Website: lowes
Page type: billing-address
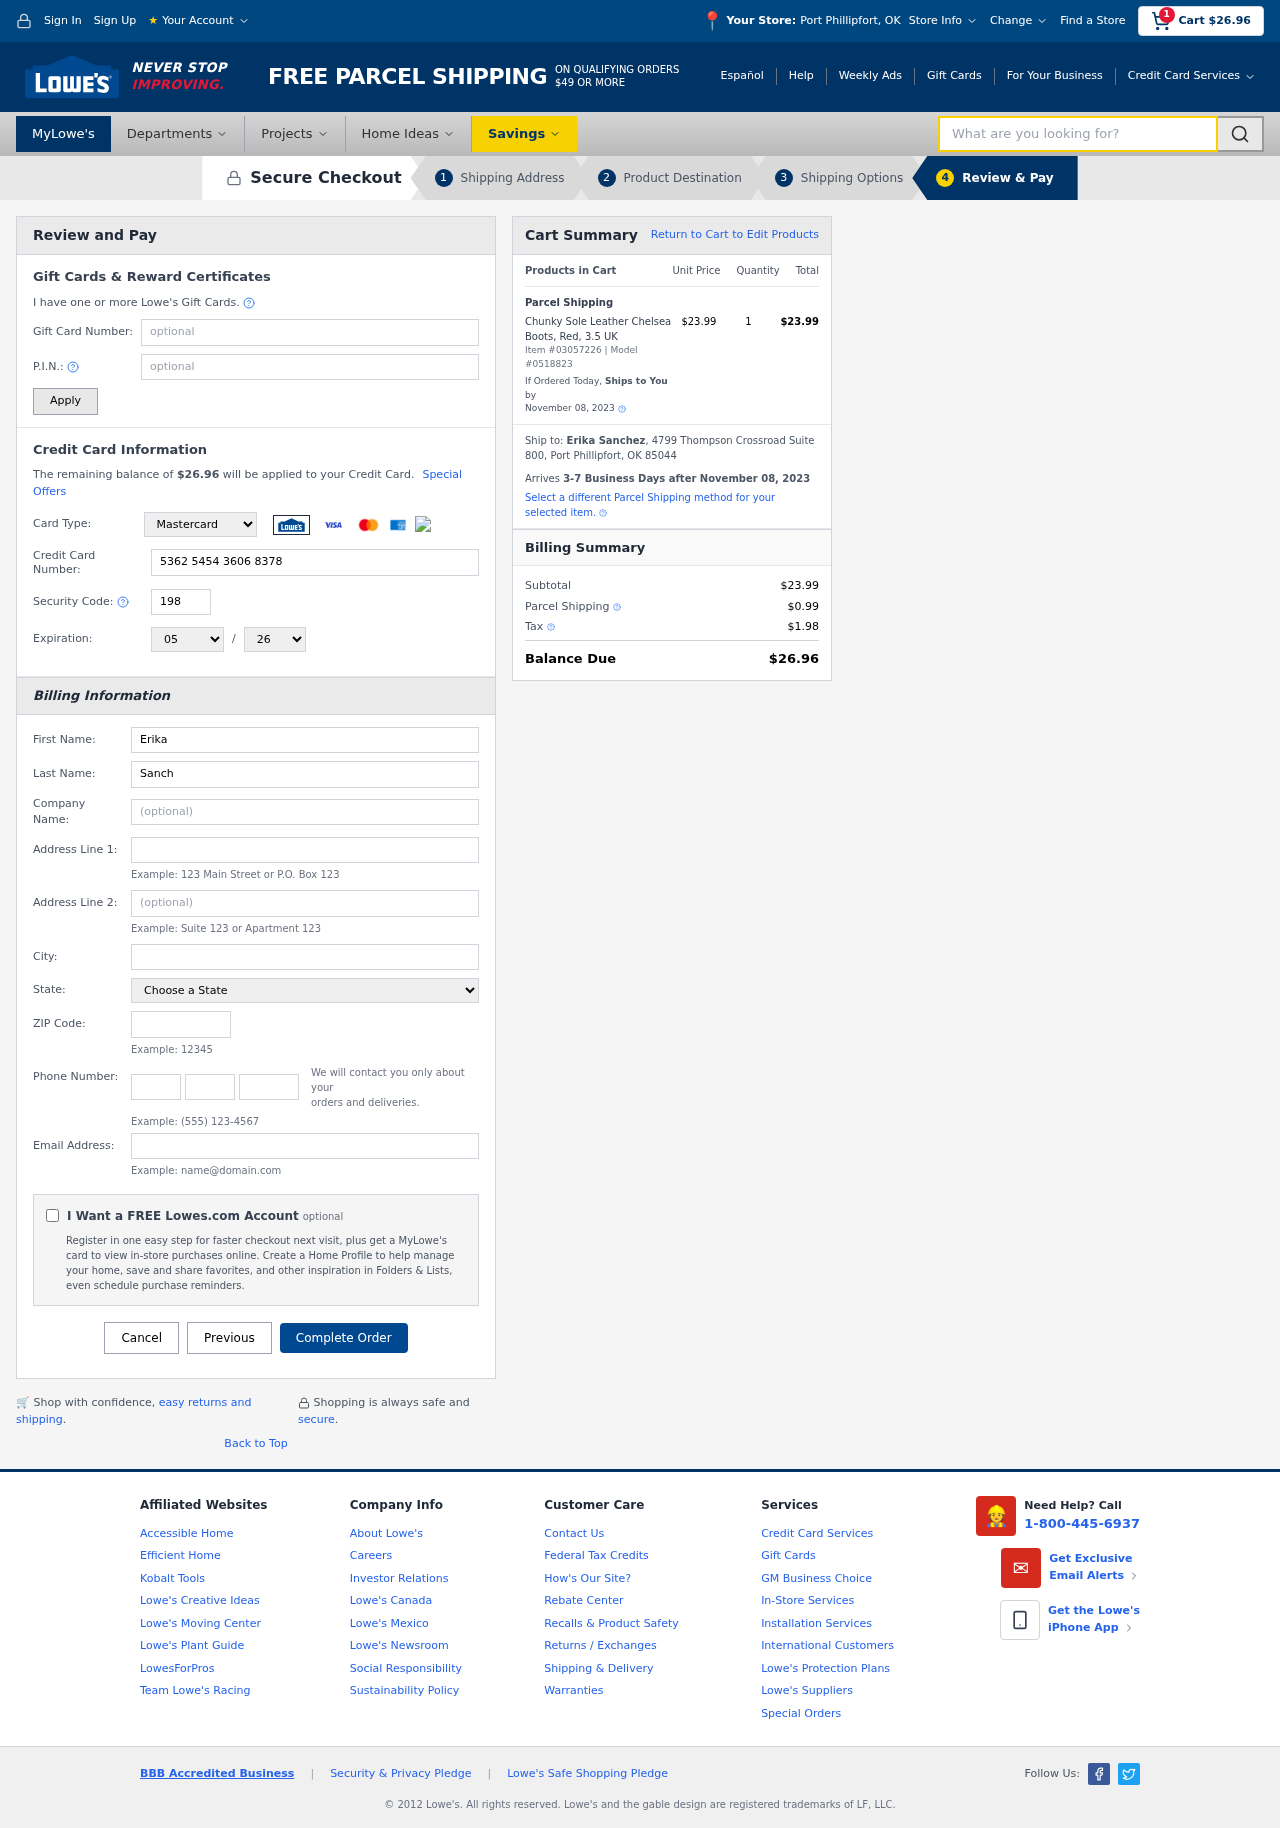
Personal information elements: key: PII_CARD_CVV
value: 198
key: PII_CARD_EXPIRY_MONTH
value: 05
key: PII_CARD_EXPIRY_YEAR
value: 26
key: PII_CARD_NUMBER
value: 5362 5454 3606 8378
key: PII_CARD_TYPE
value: Mastercard
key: PII_CITY
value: Port Phillipfort
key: PII_CITY_STATE
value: Port Phillipfort, OK
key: PII_COMPANY
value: Castro-Lee
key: PII_EMAIL
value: erika.sanchez@hotmail.com
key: PII_FIRSTNAME
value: Erika
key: PII_FULLNAME
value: Erika Sanchez
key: PII_LASTNAME
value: Sanchez
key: PII_PHONE_AREA
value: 927
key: PII_PHONE_PREFIX
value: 779
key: PII_PHONE_SUFFIX
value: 2157
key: PII_POSTCODE
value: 85044
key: PII_STATE
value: Oklahoma
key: PII_STREET
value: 4799 Thompson Crossroad Suite 800
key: PII_STREET2
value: Suite 381
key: PII_CITY_STATE_ZIP
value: Port Phillipfort, OK 85044
Product elements: key: PRODUCT1_NAME
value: Chunky Sole Leather Chelsea Boots, Red, 3.5 UK
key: PRODUCT1_PRICE
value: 23.99
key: PRODUCT1_QUANTITY
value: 1
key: PRODUCT_ITEM_NUMBER
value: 03057226
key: PRODUCT_MODEL_NUMBER
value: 0518823
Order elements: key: ORDER_SUBTOTAL
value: $26.96
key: ORDER_TOTAL
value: $26.96
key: ORDER_SHIPPING_DATE
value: November 08, 2023
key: ORDER_SUBTOTAL
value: $23.99
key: ORDER_DELIVERY_DATE
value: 3-7 Business Days after November 08, 2023
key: ORDER_SHIPPING_DATE2
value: November 08, 2023
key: ORDER_SUBTOTAL2
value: $23.99
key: ORDER_SHIPPING_COST
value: $0.99
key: ORDER_TAX
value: $1.98
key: ORDER_TOTAL2
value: $26.96
Search elements: key: HEADER_SEARCH
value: What are you looking for?